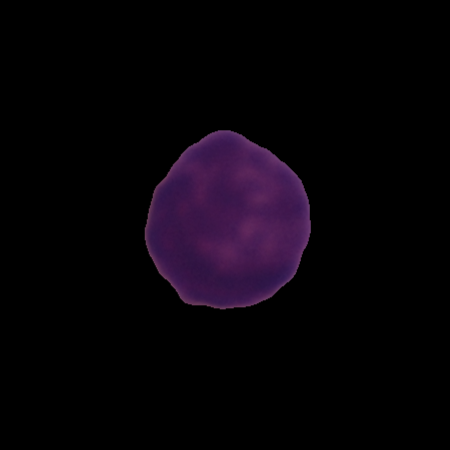
Label: healthy